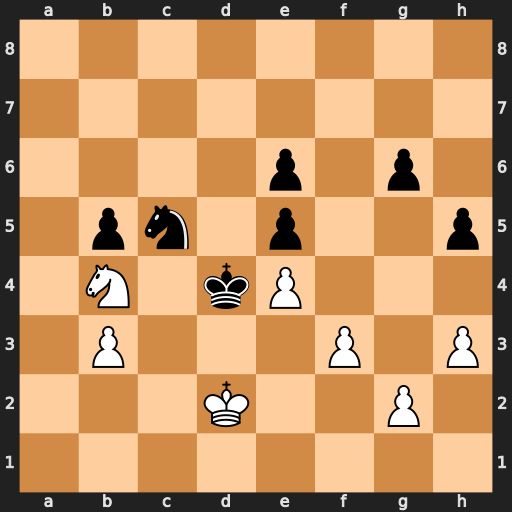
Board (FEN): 8/8/4p1p1/1pn1p2p/1N1kP3/1P3P1P/3K2P1/8
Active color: w
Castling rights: -
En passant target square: -
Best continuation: Nc2#